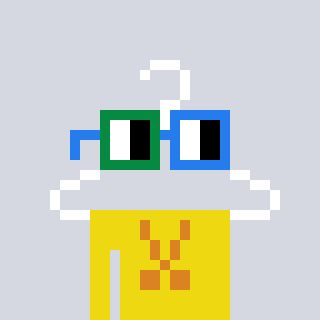
a pixel art character with square green and blue glasses, a hanger-shaped head and a yellow-colored body on a cool background